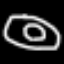
Label: donut